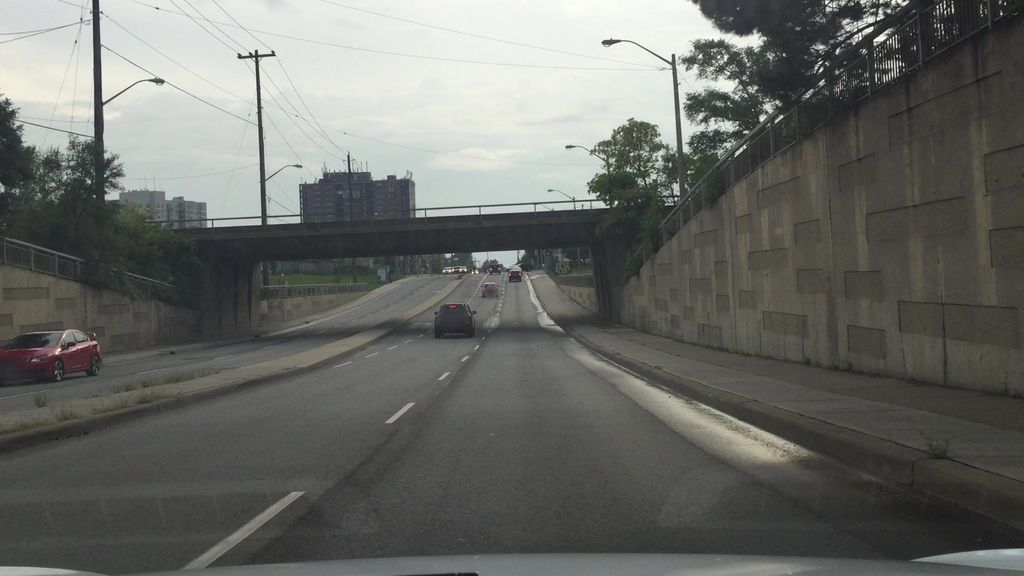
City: toronto